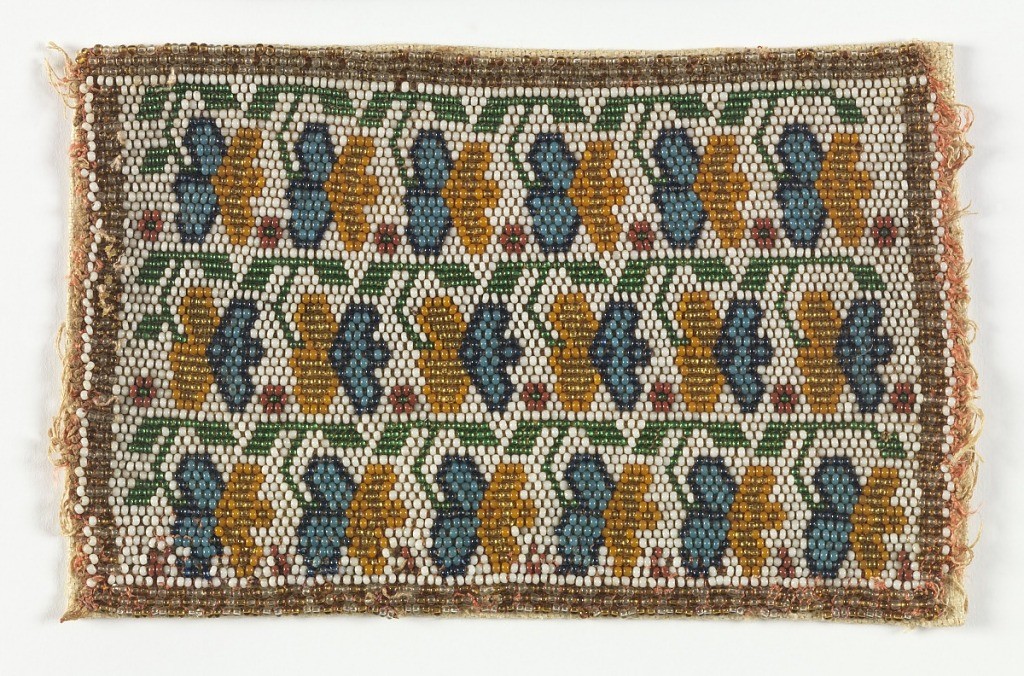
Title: Beadwork panel
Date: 1696
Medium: beads, linen Technique: beads strung according to pattern on linen cord one row at a time, then anchored with red silk around the cord and between each row
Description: Three panels originally made as sides for a beadwork box. The box would have needed several other panels and would have had an irregular shape. Panel B is a rectangle with heart's ease (pansies) facing sideways.